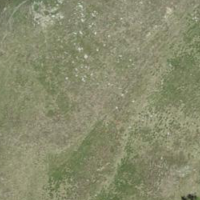
EUNIS habitat code: 23
Species observed at this site:
Calliptamus italicus